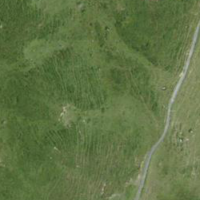
EUNIS habitat code: 23
Species observed at this site:
Gymnadenia conopsea